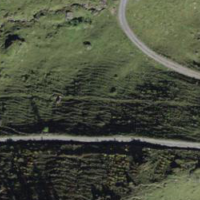
EUNIS habitat code: 23
Species observed at this site:
Saxifraga rotundifolia